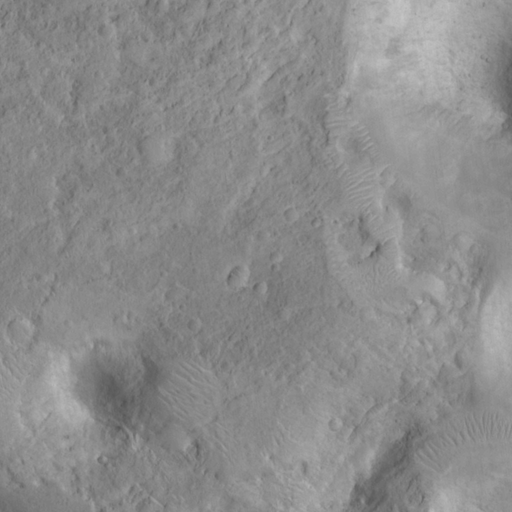
Classes present: Background, Cone